Question: I've got an Access database with a column of dates and times and a timezone like so:

So, first I'm creating a TimeZone object and a SimpleDateFormat object like so
'''
TimeZone timeZone = TimeZone.getTimeZone(parseNull(rs.getString("TimeZone")));
DateFormat dateFormatter = new SimpleDateFormat("yyyy-MM-dd HH:mm:ss");
dateFormatter.setTimeZone(timeZone);
'''
Then, I'm reading in the date like so:
'''
String startDateString = rs.getDate("Start_Date") + " " + rs.getString("Start_Time").substring(11);
startDate = dateFormatter.parse(startDateString);
'''
However, if I then print out the Date like so:
'''
System.out.println("Start Actual: " + rs.getDate("Start_Date") + " " + rs.getString("Start_Time").substring(11));
System.out.println("Start Formatted: " + startDate);
'''
I get the following output:
'''
Start Actual: 2011-11-10 18:00:00
Start Formatted: Thu Nov 10 02:00:00 EST 2011
'''
Okay....why? I find this very confusing. Why won't my Date object correctly display in the Australia/Sydney time zone and, better yet, how can I get this to correctly work so that I can set the date in my application correctly?
Thanks in advance for any help!
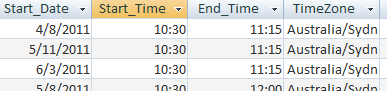
Answer: A 'java.util.Date' doesn't have a time zone. It's a universal instant in time. When you a date in human readable format, then you choose in which timezone you want to display this date, and you do it by setting the time zone on the SimpleDateFormat used to transform the date into a string.
If you just do 'System.out.println("Start Formatted: " + startDate)', the 'toString()' method of the date is used, and this 'toString()' method uses the default timezone.